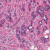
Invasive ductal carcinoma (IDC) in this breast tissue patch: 1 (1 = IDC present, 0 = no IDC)